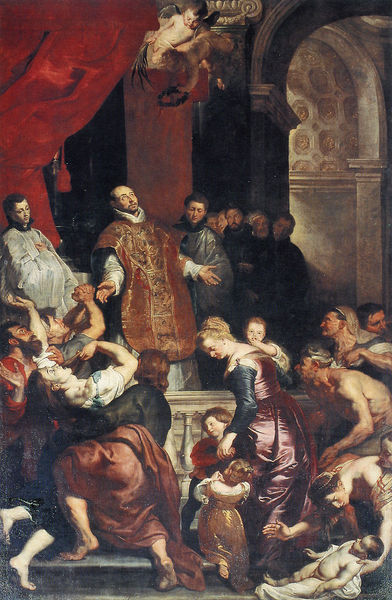
Titel: Der hl. Ignatius heilt eine Besessene
Künstler: Peter Paul Rubens
Standort: Genua, chiesa del Gesù (EU - I)
Schlagwörter: gemälde, mann, frauen, menschen, frau, kleider, männer, raum, rücken, säule, gebäude, rot, barock, hände, vorhang, kirche, gewand, gold, kind, mutter, kinder, engel, füße, bogen, saal, stufen, stofflichkeit, gang, krank, revolte, offenbarung, brokat, verzweiflung, talar, jesus, leid, ekstase, messdiener, priester, ballustrade, heilige, vorhand, nachricht, urteil, berater, kindermord, überladen, kassettierte decke, büse, ule, s, brokatmantel